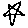
Label: star